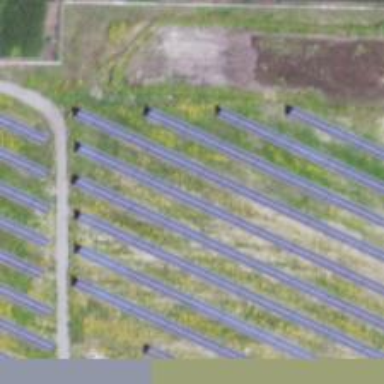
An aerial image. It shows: Solar power generator using photovoltaic method with solar photovoltaic panel types.